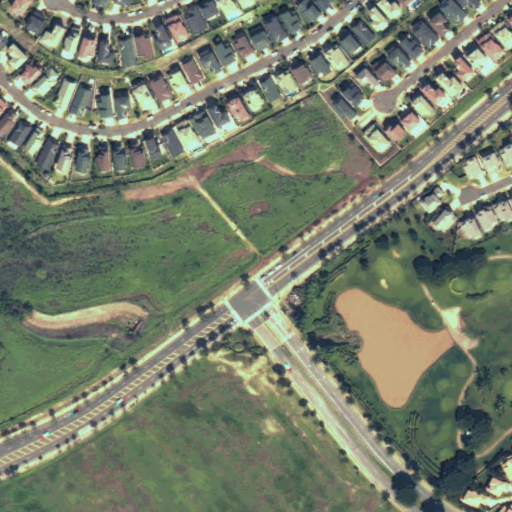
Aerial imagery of valley in Hawaii named Makakilo Gulch containing only unknown